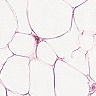
Metastatic tissue present: yes